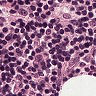
Metastatic tissue present: no